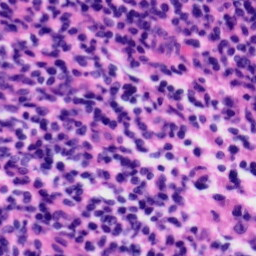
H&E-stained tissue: Tonsil